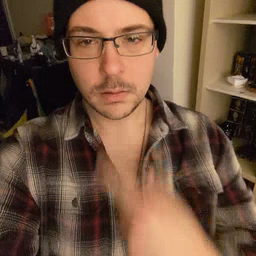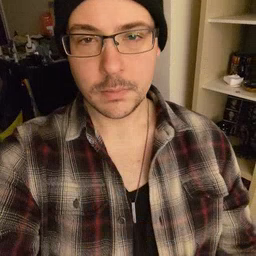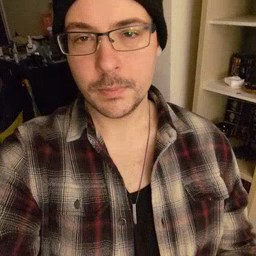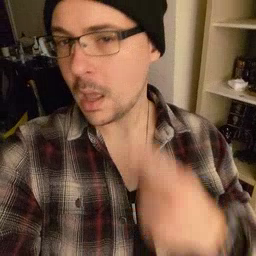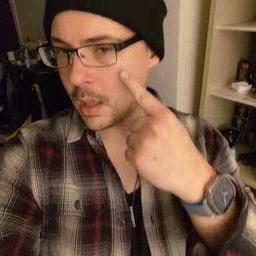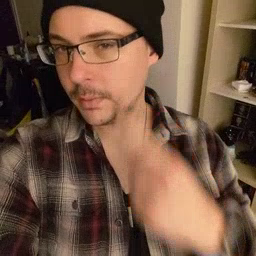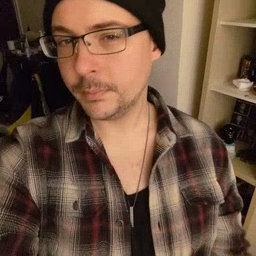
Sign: eye